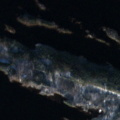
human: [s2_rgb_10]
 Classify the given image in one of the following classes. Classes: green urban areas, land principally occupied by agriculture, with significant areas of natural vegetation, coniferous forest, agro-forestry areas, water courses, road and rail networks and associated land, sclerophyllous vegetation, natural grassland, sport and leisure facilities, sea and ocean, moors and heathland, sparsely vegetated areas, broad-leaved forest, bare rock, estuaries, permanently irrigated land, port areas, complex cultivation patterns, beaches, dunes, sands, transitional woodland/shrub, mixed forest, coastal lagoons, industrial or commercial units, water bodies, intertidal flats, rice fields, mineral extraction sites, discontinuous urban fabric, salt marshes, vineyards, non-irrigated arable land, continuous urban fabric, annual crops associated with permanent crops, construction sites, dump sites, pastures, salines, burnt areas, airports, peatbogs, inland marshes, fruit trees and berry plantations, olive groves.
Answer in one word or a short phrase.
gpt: mixed forest, water bodies